Field crop: maize
Growth stage: 1
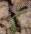
Species: atriplex